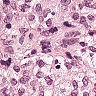
Metastatic tissue present: no